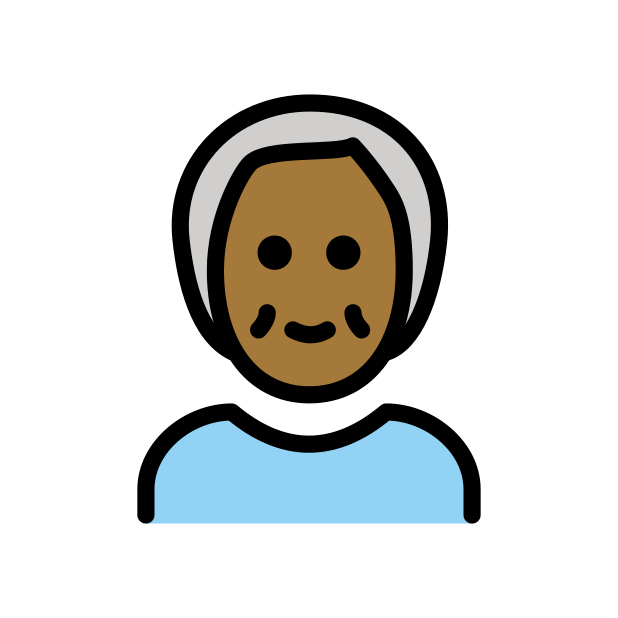
older person: medium-dark skin tone